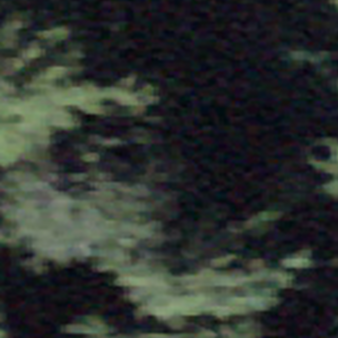
Label: other